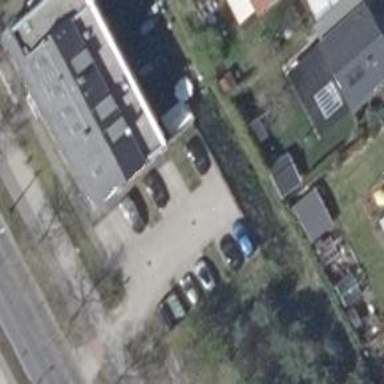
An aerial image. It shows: Road serving as parking aisle.